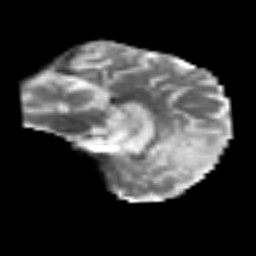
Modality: T2w
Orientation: sagittal
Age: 54
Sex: male
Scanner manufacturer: siemens
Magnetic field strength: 3 T
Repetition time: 3.2 s
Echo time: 0.081 s